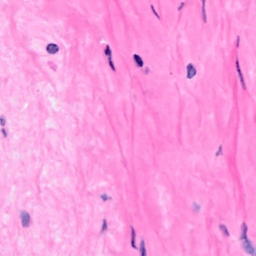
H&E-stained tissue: Breast